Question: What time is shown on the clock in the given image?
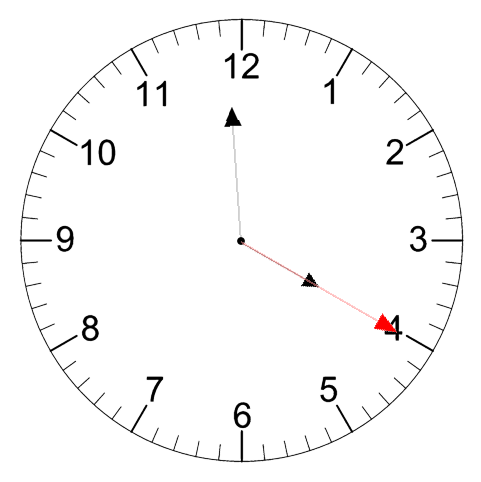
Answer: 03:59:20